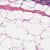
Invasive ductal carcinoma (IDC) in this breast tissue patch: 1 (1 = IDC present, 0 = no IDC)